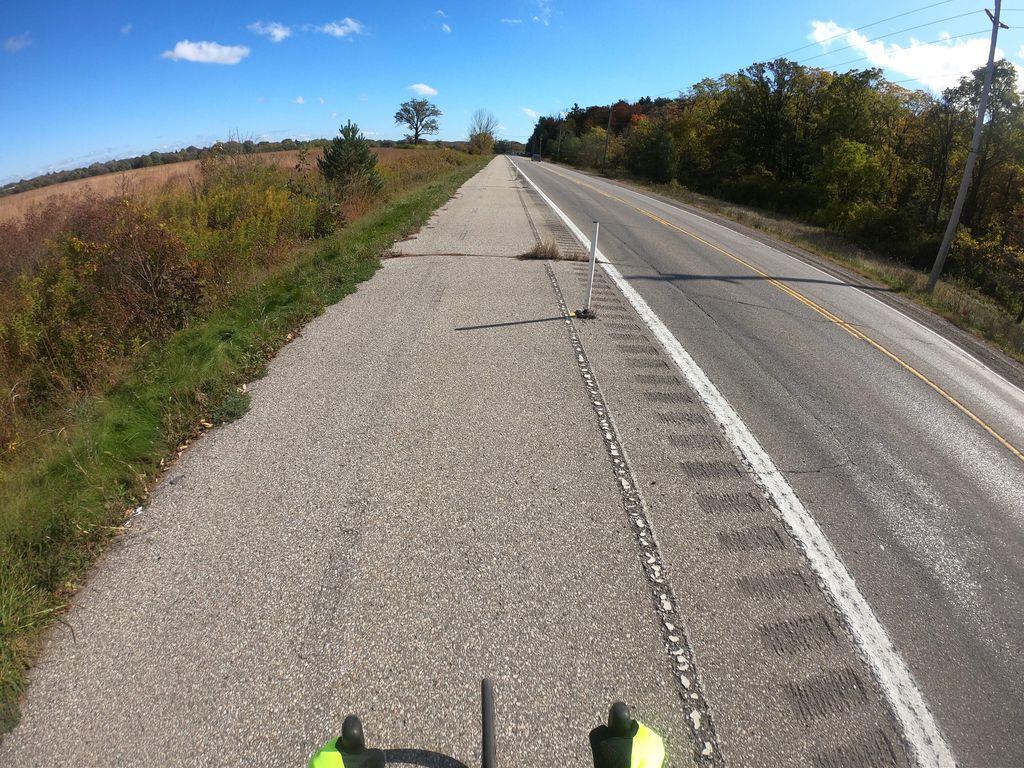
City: kitchener-waterloo